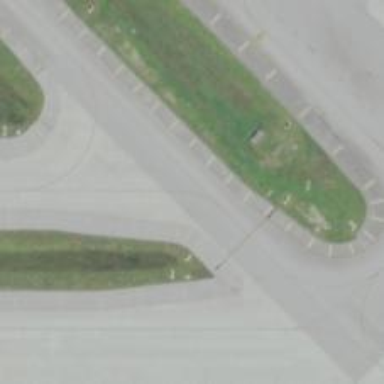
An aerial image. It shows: Image of taxiway at airport.